Field crop: maize
Growth stage: 2
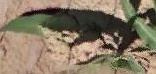
Species: maize